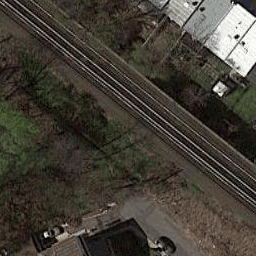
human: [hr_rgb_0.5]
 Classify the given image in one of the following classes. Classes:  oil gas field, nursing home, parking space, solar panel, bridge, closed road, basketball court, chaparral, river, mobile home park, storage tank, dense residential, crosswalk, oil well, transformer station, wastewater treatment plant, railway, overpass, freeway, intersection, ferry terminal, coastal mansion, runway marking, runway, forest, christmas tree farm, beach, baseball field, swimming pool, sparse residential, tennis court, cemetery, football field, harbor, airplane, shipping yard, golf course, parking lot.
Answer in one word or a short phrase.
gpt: railway